Question: I have found a strange behavior for the type operator return value. Take a look at the following code:

So I obtain as the type of null using typeof operator. Is that a browser related bug or is it the expected behaviour? It does not sound normal to me that typeof would return "object" for a null value. I would expect null instead. I have tested on chrome. Thanks
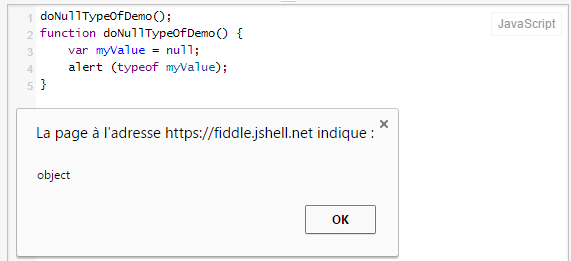
Answer: According to <URL> this is a bug in ECMAScript, should be null.
> In the first implementation of JavaScript, JavaScript values were
represented as a type tag and a value. The type tag for objects was 0.
null was represented as the NULL pointer (0x00 in most platforms).
Consequently, null had 0 as type tag, hence the bogus typeof return
value. (
<URL>